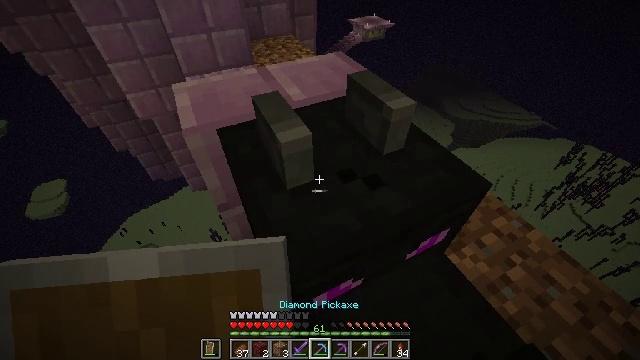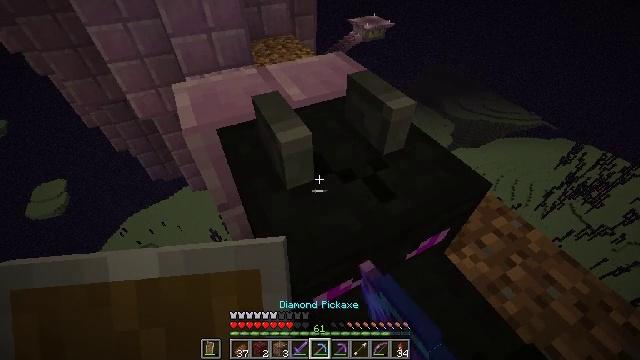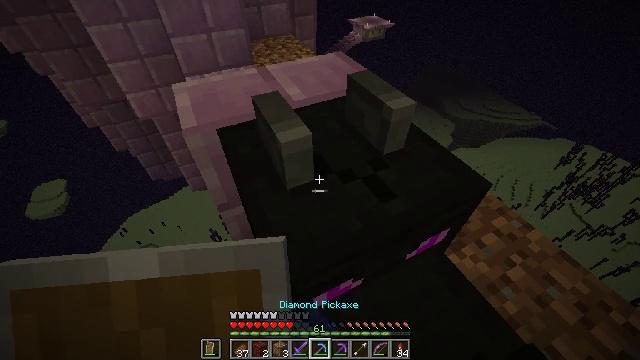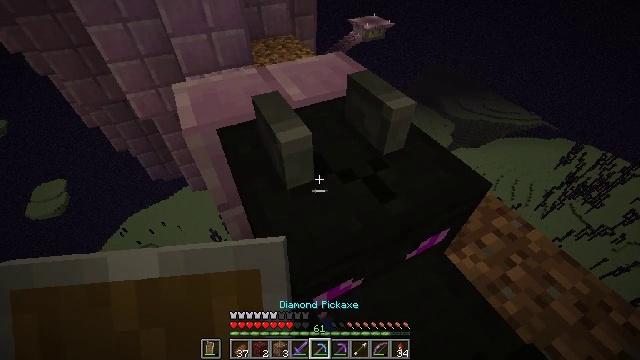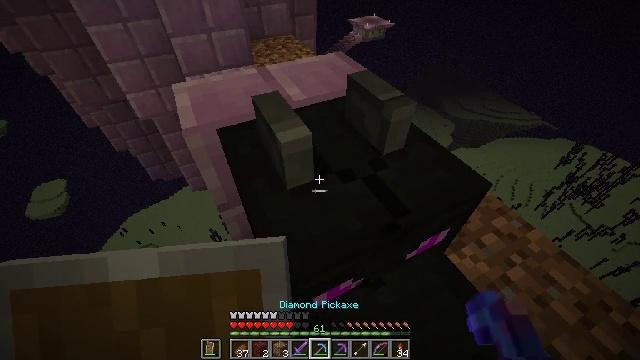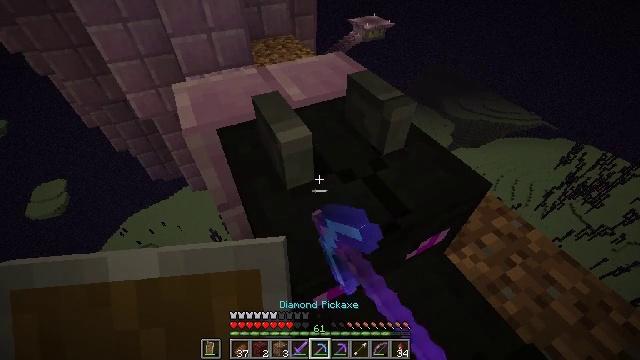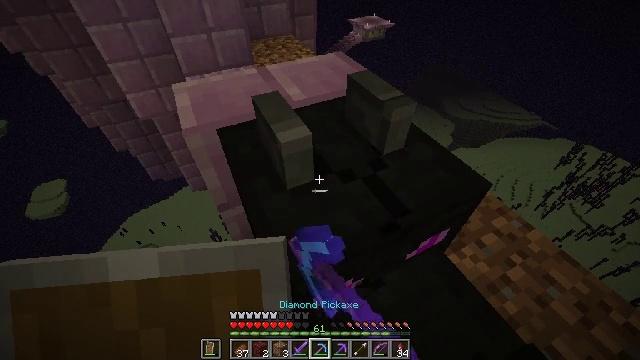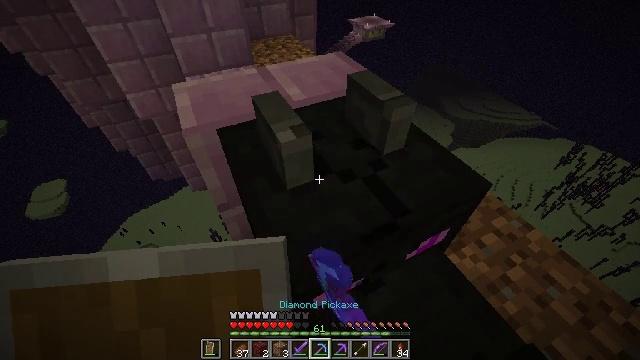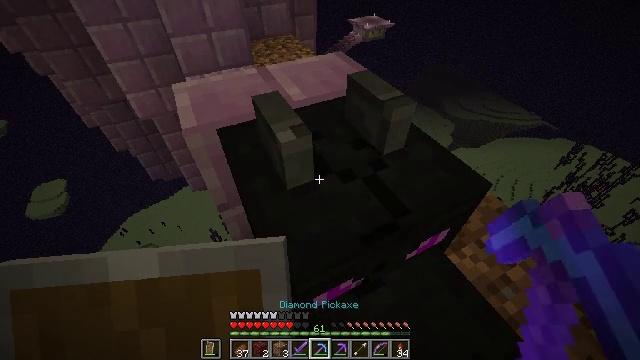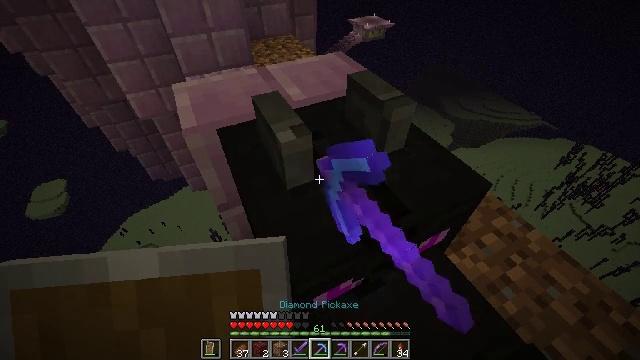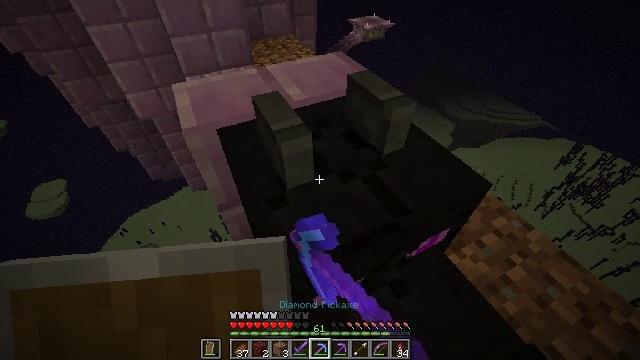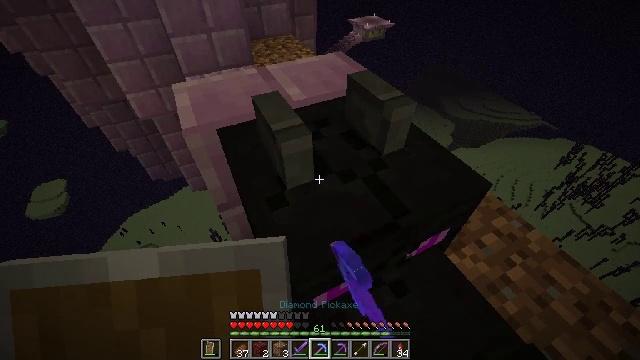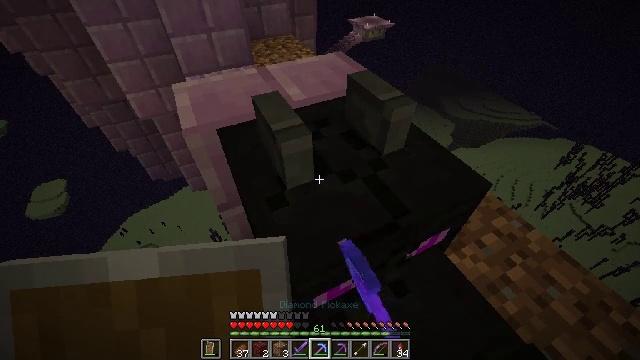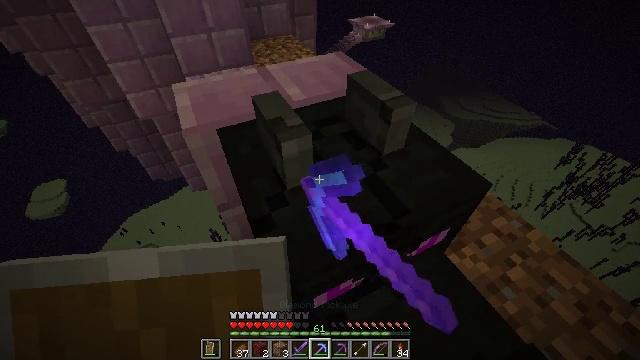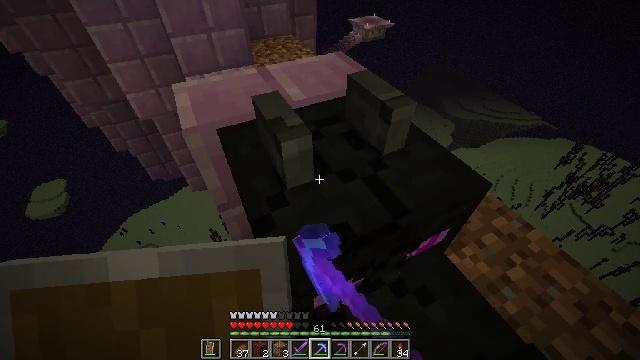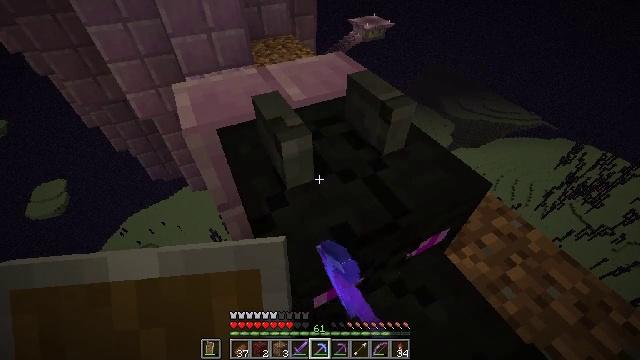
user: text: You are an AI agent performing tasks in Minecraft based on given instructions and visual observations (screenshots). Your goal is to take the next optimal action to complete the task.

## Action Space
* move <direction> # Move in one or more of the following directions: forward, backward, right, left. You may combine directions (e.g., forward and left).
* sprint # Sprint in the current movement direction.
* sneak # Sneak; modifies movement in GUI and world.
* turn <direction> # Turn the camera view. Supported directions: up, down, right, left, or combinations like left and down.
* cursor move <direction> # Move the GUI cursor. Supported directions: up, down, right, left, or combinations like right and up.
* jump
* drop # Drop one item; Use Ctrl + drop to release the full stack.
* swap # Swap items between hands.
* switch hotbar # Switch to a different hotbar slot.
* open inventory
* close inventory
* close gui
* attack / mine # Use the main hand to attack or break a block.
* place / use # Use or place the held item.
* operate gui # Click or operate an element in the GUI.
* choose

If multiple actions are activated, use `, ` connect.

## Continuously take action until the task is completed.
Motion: motion action
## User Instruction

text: Mine the dragon head from a wall.
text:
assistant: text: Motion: attack / mine
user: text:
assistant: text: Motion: attack / mine
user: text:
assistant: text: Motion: attack / mine
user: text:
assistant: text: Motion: attack / mine
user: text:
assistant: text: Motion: attack / mine
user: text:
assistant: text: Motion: attack / mine
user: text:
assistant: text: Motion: attack / mine
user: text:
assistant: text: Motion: attack / mine
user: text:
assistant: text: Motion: attack / mine
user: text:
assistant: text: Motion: attack / mine
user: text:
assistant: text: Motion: attack / mine
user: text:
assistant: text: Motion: attack / mine
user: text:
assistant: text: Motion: attack / mine
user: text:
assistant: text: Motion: attack / mine
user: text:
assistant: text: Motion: attack / mine
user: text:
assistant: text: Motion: attack / mine
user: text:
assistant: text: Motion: attack / mine
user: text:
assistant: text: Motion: attack / mine
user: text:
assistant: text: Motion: attack / mine
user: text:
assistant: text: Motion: attack / mine
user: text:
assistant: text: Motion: attack / mine
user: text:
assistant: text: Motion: attack / mine
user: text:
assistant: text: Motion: no_op
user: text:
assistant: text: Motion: no_op
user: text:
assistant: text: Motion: no_op
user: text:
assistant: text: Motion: no_op
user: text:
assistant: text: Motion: no_op
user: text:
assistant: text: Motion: no_op
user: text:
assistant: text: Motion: no_op
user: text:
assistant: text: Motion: no_op